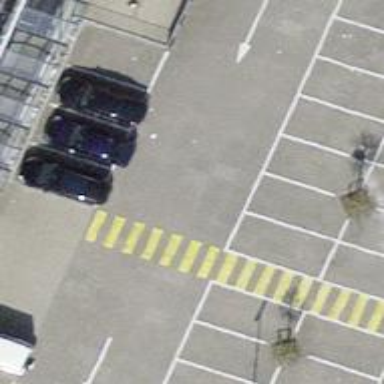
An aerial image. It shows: Uncontrolled zebra crossing on the road.